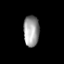
Tissue: lung
Cell type: Epithelial cells
Senescence score: 0.2277
Nuclear area (px): 469
Mean DAPI intensity: 157.898